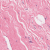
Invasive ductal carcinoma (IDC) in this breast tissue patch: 0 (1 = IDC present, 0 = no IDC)